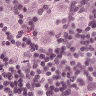
Metastatic tissue present: yes